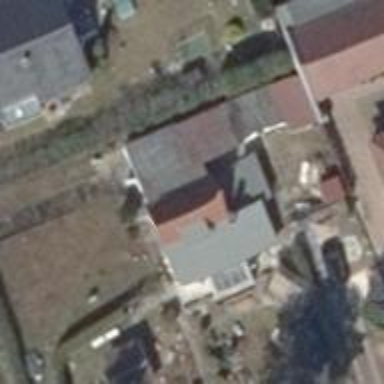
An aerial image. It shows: Simple and straightforward house.